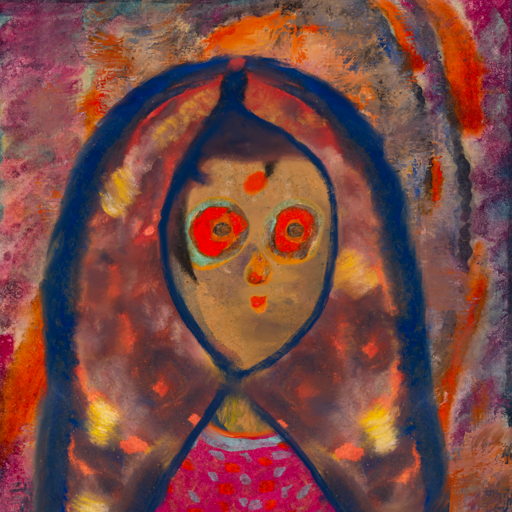
Background: Experience, Head And Neck Front: In_The_Sun, Face Front: Sisters, Bust: Sisters, Hair Front: Roy_Bahadur, Head Accessory: Mother_And_Son_Mother_Scarf, Second Necklace: Blank, Necklace: Blank, Baby: Blank